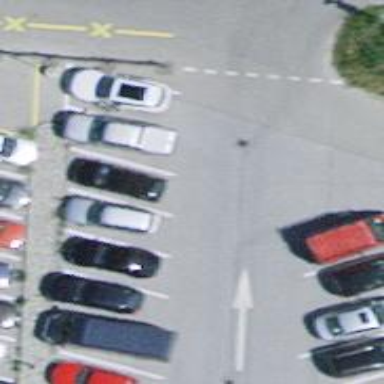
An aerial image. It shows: Asphalt parking aisle off service road.